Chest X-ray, AP view. Patient: 44 years old, sex M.
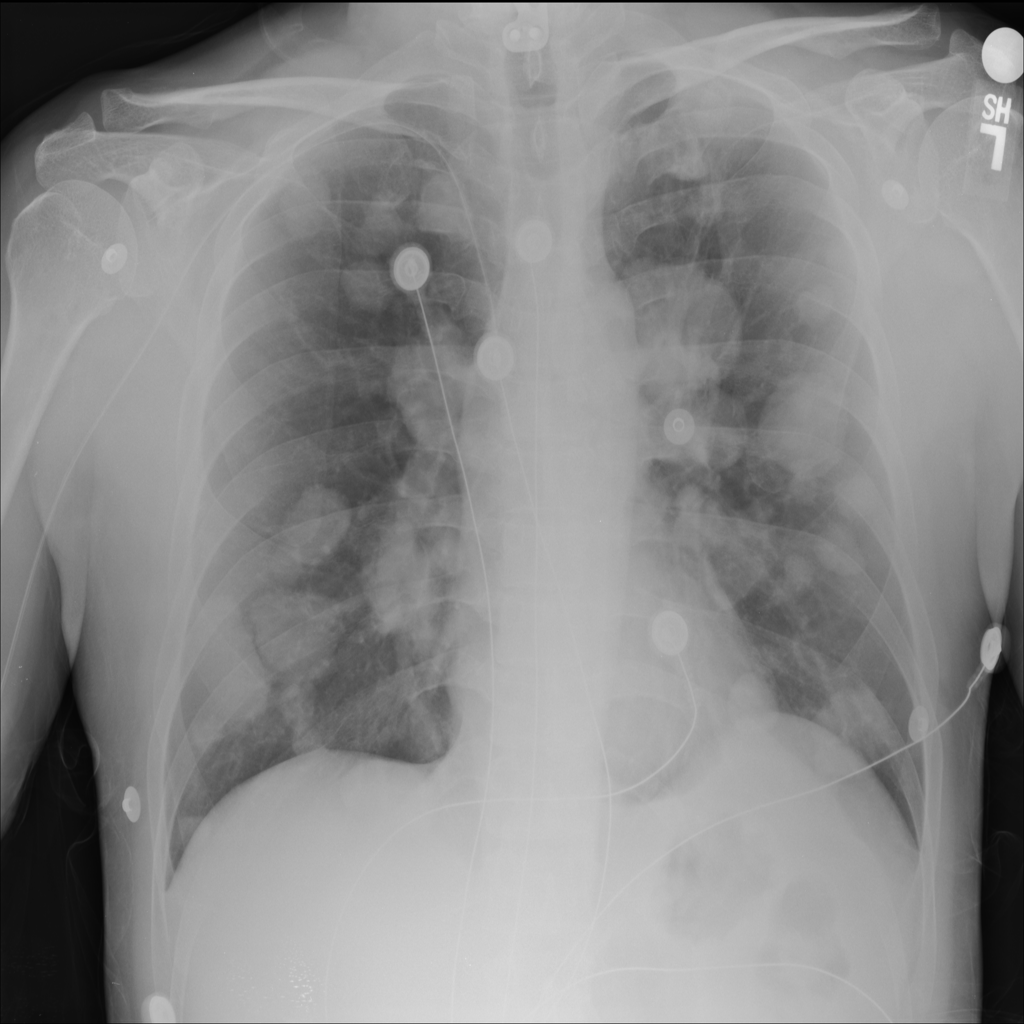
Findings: No Finding